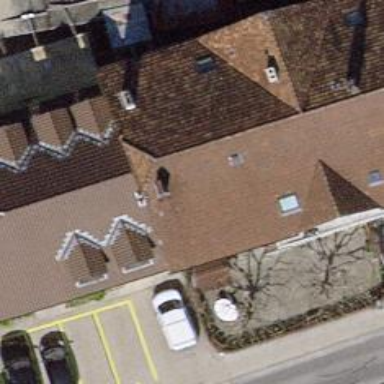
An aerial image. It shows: Restaurant.